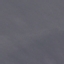
Land use / land cover class: SeaLake